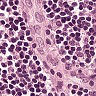
Metastatic tissue present: no